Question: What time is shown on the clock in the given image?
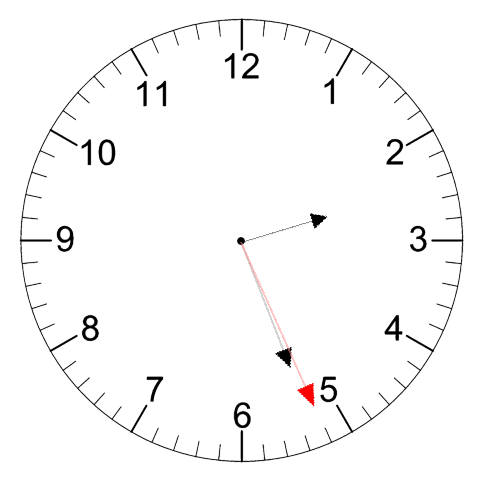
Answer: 02:26:26